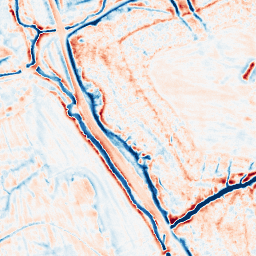
Category: edge_preserving
Decomposition family: bilateral
Decomposition parameters: d: 15
sigma_color: 25
sigma_space: 25
Upsampling method: sinc_blackman
Upsampling parameters: scale: 2
kernel_size: 8
Upsampling scale: 2